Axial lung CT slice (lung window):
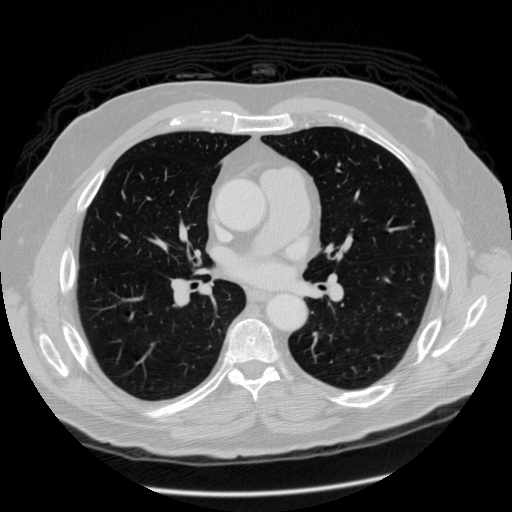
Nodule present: no